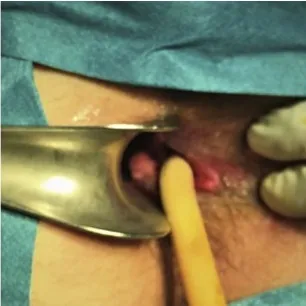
Pezzer. (P0) drain through the fistula tract.
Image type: medical_photograph (other_medical_photograph)